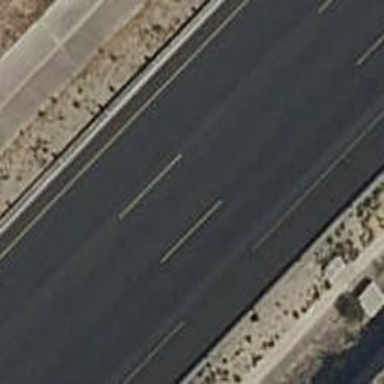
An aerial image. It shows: Motorway.